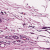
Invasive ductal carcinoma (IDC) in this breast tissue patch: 0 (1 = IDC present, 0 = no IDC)